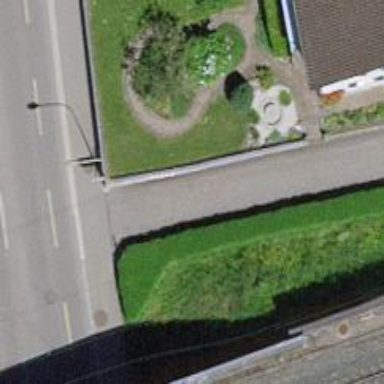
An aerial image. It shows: Swing gate.